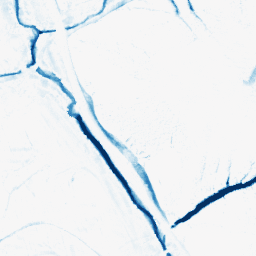
Category: morphological
Decomposition family: morphological_ellipse
Decomposition parameters: operation: closing
width: 10
height: 10
Upsampling method: quintic
Upsampling parameters: scale: 8
Upsampling scale: 8